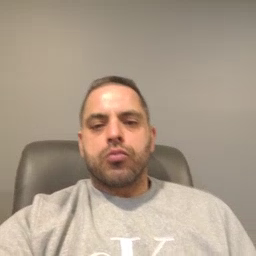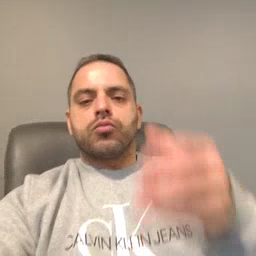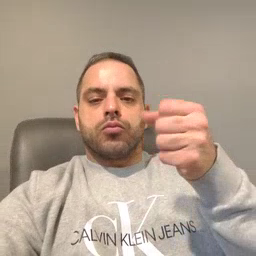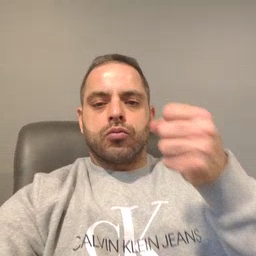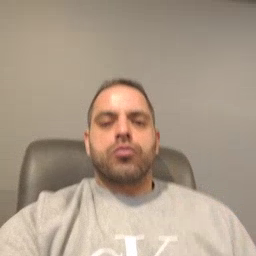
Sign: milk